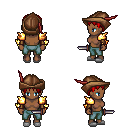
a pixel art fantasy rpg character, female body template, human, dark skin, gold arm armor, teal pants, red plain hairstyle, leather cap, leather bracers, white slippers, dagger, four views (front, back, left, right), 2x2 character sprite sheet, small pixel art, hard edges, no anti-aliasing